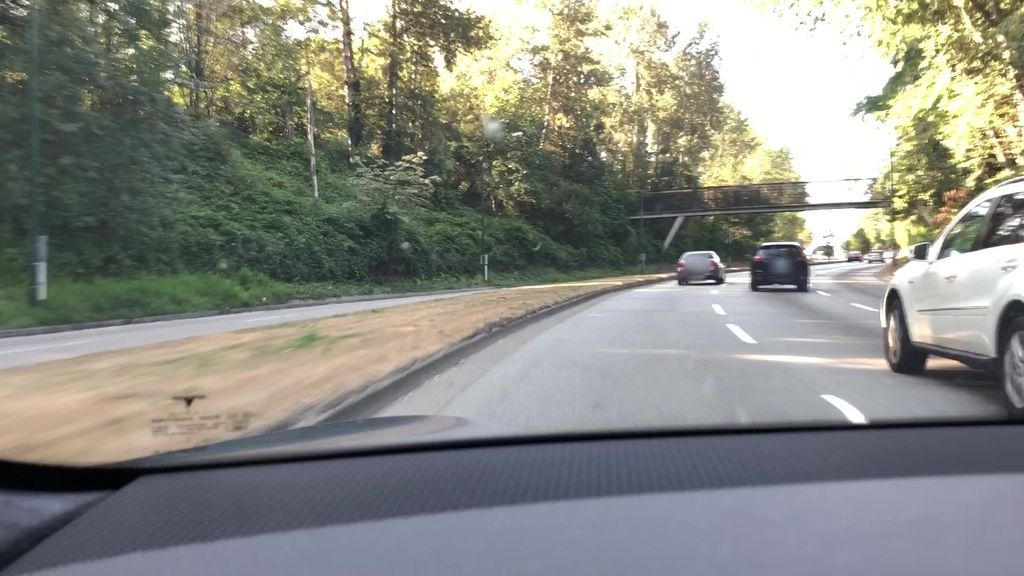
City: vancouver